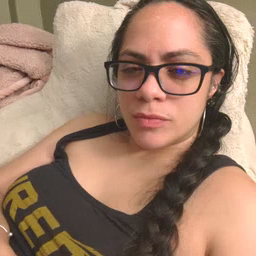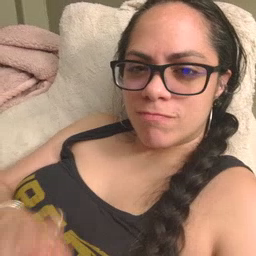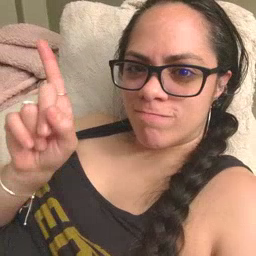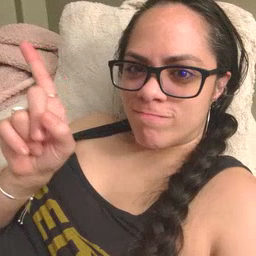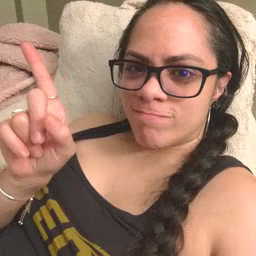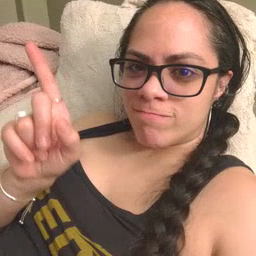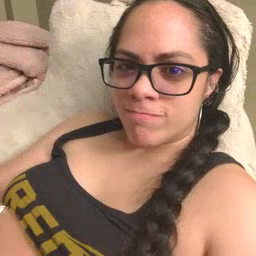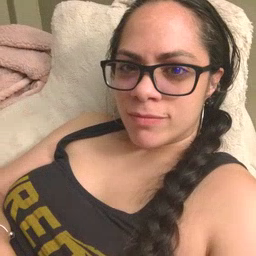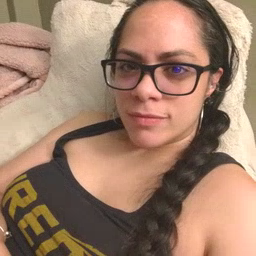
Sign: hesheit